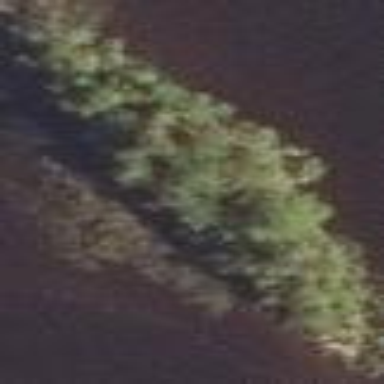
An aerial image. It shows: Islet covered with needle-leaved woodland.